Question: I am looking to create an analogue like controller in order to move my character within my xml layout (this will look similar to that on a PlayStation or Xbox controller - the circular analogue).
My first plan was to simple have an Image View and place 4 transparent buttons over the Image View to allow for movement, however this is a bit dull and would like to get really creative with it, however I am struggling to find any kind of documentation and not really sure where to start.
Essentially, the functionality that I am after is an image which looks like an analogue (see below), the user can then press down on and move around with animation, which will trigger the relevant positional movement. Ideally i would also like to have this so that is the user simply clicks to the right on the analogue it automatically animates and then triggers the right movement.

I am not sure if this is possible at all, I require this to be implemented within my xml layout or can be created programmatically if that is easier.
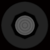
Answer: please see the
'''
----------------------------------------------
'''
You have to implement the GestureDetector.OnGestureListener interface, and use the onDown, onScroll methods to detect the gestures, and then using the onDraw(Canvas c) method of your view , redraw the bitmap of your analogue after modifying it's position (and transform it with matrix if you want)
You can also use the onTouchEvent like in this answer :
<URL>
'''
---------------------------------------------------------------------------------------
'''
Here is a try, without using bitmaps, just drawCircle method :

it's not too complicated,
i wrote it fast so there is certainly improvements to do, but it works quite well as is :
'''
import android.content.Context;
import android.graphics.Canvas;
import android.graphics.Color;
import android.graphics.Paint;
import android.util.AttributeSet;
import android.view.MotionEvent;
import android.view.View;
public class AnalogueView extends View {
float x,y;
double r,t;
int cx, cy,w,h;
final int RADIUS = 20;
Paint black = new Paint();
Paint grey = new Paint();
Paint white = new Paint();
private int toDo;
public AnalogueView(Context context, AttributeSet attrs) {
super(context, attrs);
black.setColor(Color.BLACK);
grey.setColor(Color.GRAY);
white.setColor(Color.WHITE);
black.setFlags(Paint.ANTI_ALIAS_FLAG);
white.setFlags(Paint.ANTI_ALIAS_FLAG);
grey.setFlags(Paint.ANTI_ALIAS_FLAG);
}
@Override
protected void onSizeChanged(int w, int h, int oldw, int oldh) {
this.w = w;
this.h = h;
cx = w/2;
cy = h/2;
x = cx;y=cy;
super.onSizeChanged(w, h, oldw, oldh);
}
@Override
protected void onDraw(Canvas canvas) {
super.onDraw(canvas);
drawMyStuff(canvas);
switch (toDo) {
case 1:
center();
break;
default:
break;
}
}
private void drawMyStuff(final Canvas canvas) {
canvas.drawCircle(cx, cy, w/2, black);
canvas.drawCircle(cx, cy, w/2-5, grey);
canvas.drawCircle(cx, cy, w/2-10, black);
canvas.drawCircle(x, y, RADIUS+2, white);
canvas.drawCircle(x, y, RADIUS, grey);
}
// n2p : normal to polar coordinates conversion
// p2n : polar to normal coordinates conversion
// R : distance to polar center
// T : polar angle
double n2pR(double x, double y){
return distance(x,y,cx,cy);
}
double n2pT(double x, double y){
return Math.atan2((y-cy),(x-cx));
}
double p2nX(double r, double t){
return r*Math.cos(t) + cx;
}
double p2nY(double r, double t){
return r*Math.sin(t) + cy;
}
double n2pR(){
return distance(x,y,cx,cy);
}
double n2pT(){
return Math.atan2((y-cy),(x-cx));
}
double p2nX(){
return r*Math.cos(t) + cx;
}
double p2nY(){
return r*Math.sin(t) + cy;
}
double distance(double x1 , double y1, double x2, double y2 ){
return Math.sqrt(Math.pow(x1-x2, 2)+Math.pow(y1-y2, 2));
}
@Override
public boolean onTouchEvent(MotionEvent event) {
switch(event.getAction()){
case MotionEvent.ACTION_DOWN :
updatePosition(event);
break;
case MotionEvent.ACTION_MOVE :
updatePosition(event);
break;
case MotionEvent.ACTION_UP :
toDo = 1;
center();
break;
default :break;
}
return true;
}
private void center(){
if(r>15){
r-=15;
}else{
toDo=0;
r=0;
}
x = (float) p2nX();
y= (float) p2nY();
invalidate();
}
void updatePosition(MotionEvent e){
r= Math.min(w/2-RADIUS, n2pR(e.getX(),e.getY()));
t = n2pT(e.getX(),e.getY());
x = (float) p2nX();
y =(float) p2nY();
invalidate();
}
}
'''
here is how to add it to a layout :
'''
<yourpackage.AnalogueView
android:id="@+id/analogueView1"
android:layout_width="80px"
android:layout_height="80px"
/>
'''
And for detecting the different analogue events you can add a Listener with the methods definitions you need, and use the interface within the AnalogView, then when you want to implement a behavior for the AnalogView you just add an implementation to the inteface by calling a setter for the listener (it's like the setOnClickListener for a Button). This way you will have an entirely encapsulated AnalogView that you can reuse in any other app.
'''
-------------------------------------------------------------------------------
'''
: handling events with listener :
I embedded a Listener with the AnalogueView , now you can use it the same way you use the OnClickListener for a button,
use the setOnMoveListener method to provide your implementation of the two methods :
'''
onMaxMoveInDirection(double polar_angle_of_direction) and
onHalfMoveInDirection(double polar_angle_of_direction)
'''
Here is the new code for AnalogueView (no big modifications, just the interface definition, the moveListener field and fire the actions in the updatePosition) :
'''
import android.content.Context;
import android.graphics.Canvas;
import android.graphics.Color;
import android.graphics.Paint;
import android.util.AttributeSet;
import android.view.MotionEvent;
import android.view.View;
public class AnalogueView extends View {
OnMoveListener moveListener;
float x,y;
double r,t;
int cx, cy,w,h;
final int RADIUS = 20;
Paint black = new Paint();
Paint grey = new Paint();
Paint white = new Paint();
private int toDo;
public AnalogueView(Context context, AttributeSet attrs) {
super(context, attrs);
black.setColor(Color.BLACK);
grey.setColor(Color.GRAY);
white.setColor(Color.WHITE);
black.setFlags(Paint.ANTI_ALIAS_FLAG);
white.setFlags(Paint.ANTI_ALIAS_FLAG);
grey.setFlags(Paint.ANTI_ALIAS_FLAG);
}
@Override
protected void onSizeChanged(int w, int h, int oldw, int oldh) {
this.w = w;
this.h = h;
cx = w/2;
cy = h/2;
x = cx;y=cy;
super.onSizeChanged(w, h, oldw, oldh);
}
@Override
protected void onDraw(Canvas canvas) {
super.onDraw(canvas);
drawMyStuff(canvas);
switch (toDo) {
case 1:
center();
break;
default:
break;
}
}
private void drawMyStuff(final Canvas canvas) {
canvas.drawCircle(cx, cy, w/2, black);
canvas.drawCircle(cx, cy, w/2-5, grey);
canvas.drawCircle(cx, cy, w/2-10, black);
canvas.drawCircle(x, y, RADIUS+2, white);
canvas.drawCircle(x, y, RADIUS, grey);
}
// n2p : normal to polar coordinates conversion
// p2n : polar to normal coordinates conversion
// R : distance to polar center
// T : polar angle
double n2pR(double x, double y){
return distance(x,y,cx,cy);
}
double n2pT(double x, double y){
return Math.atan2((y-cy),(x-cx));
}
double p2nX(double r, double t){
return r*Math.cos(t) + cx;
}
double p2nY(double r, double t){
return r*Math.sin(t) + cy;
}
double n2pR(){
return distance(x,y,cx,cy);
}
double n2pT(){
return Math.atan2((y-cy),(x-cx));
}
double p2nX(){
return r*Math.cos(t) + cx;
}
double p2nY(){
return r*Math.sin(t) + cy;
}
double distance(double x1 , double y1, double x2, double y2 ){
return Math.sqrt(Math.pow(x1-x2, 2)+Math.pow(y1-y2, 2));
}
@Override
public boolean onTouchEvent(MotionEvent event) {
switch(event.getAction()){
case MotionEvent.ACTION_DOWN :
updatePosition(event);
break;
case MotionEvent.ACTION_MOVE :
updatePosition(event);
break;
case MotionEvent.ACTION_UP :
toDo = 1;
center();
break;
default :break;
}
return true;
}
private void center(){
if(r>15){
r-=15;
}else{
toDo=0;
r=0;
}
x = (float) p2nX();
y= (float) p2nY();
invalidate();
}
void updatePosition(MotionEvent e){
r= Math.min(w/2-RADIUS, n2pR(e.getX(),e.getY()));
t = n2pT(e.getX(),e.getY());
x = (float) p2nX();
y =(float) p2nY();
if(moveListener != null)
if(r == w/2-RADIUS)
moveListener.onMaxMoveInDirection(t);
else if(r >= w/4-RADIUS/2)
moveListener.onHalfMoveInDirection(t);
invalidate();
}
public void setOnMoveListener(OnMoveListener listener){
moveListener =listener;
}
public interface OnMoveListener{
public void onHalfMoveInDirection(double polarAngle);
public void onMaxMoveInDirection(double polarAngle);
}
}
'''
And here is how to provide an implementation :
'''
import android.app.Activity;
import android.os.Bundle;
import android.widget.TextView;
import com.analog.AnalogueView.OnMoveListener;
public class MainActivity extends Activity {
AnalogueView analogue;
TextView showMoveEvent;
@Override
protected void onCreate(Bundle savedInstanceState) {
super.onCreate(savedInstanceState);
setContentView(R.layout.activity_main);
showMoveEvent = (TextView) findViewById(R.id.showMoveEvent);
analogue = (AnalogueView) findViewById(R.id.analogueView1);
analogue.setOnMoveListener(new OnMoveListener() {
@Override
public void onMaxMoveInDirection(double polarAngle) {
showMoveEvent.setText("max move in "+polarAngle+" direction");
}
@Override
public void onHalfMoveInDirection(double polarAngle) {
showMoveEvent.setText("half move in "+polarAngle+" direction");
}
});
}
}
'''
Result : showing events in a text field :